Question: I'm building a simulation of range-based Wireless Sensor Network Localization (WSN). A range-based WSN consists of sensors those measure distances. Technical details of the sensors are not important at this stage.
Sensors have two states: and .
I need to implement an observer pattern for the following reason:
A sensor has neighbors, i.e. other sensors within its range. Whenever it is localized, it has to broadcast its position to its neighbors.
Notice that, this is a recursive operation.
If any of its neighbors are localized, it will broadcast its position as well.
A sensor can be localized if and only if it can determine its position using distances from three localized neighbors.
I have two questions:
1) Should I implement 'Sensor' class as
'''
public class Sensor extends Observable implements Observer
'''
2) If so, how can I simulate the 'boradcast()' function?
So far I've tried:
'''
void broadcastPosition()
{
for(Sensor s : neighbors)
s.neighborLocalized(this);
}
void neighborLocalized(Sensor s)
{
if(!neighborList.contains(s))
throw new IllegalArgumentException("This is not a neighbor");
localizedNeighbors.add(s);
if(localizeSelf()) \ returns true if the sensor is able to localize itself
broadcastPosition();
}
'''
however, this approach fails because it goes into an infinite loop.
Maybe I should use 'wait()' and 'notify()'.
To sum up, I have a design problem and I seek your help to solve this.
I send a screenshot of the algorithm presented in the paper of Aspnes et al. 2008

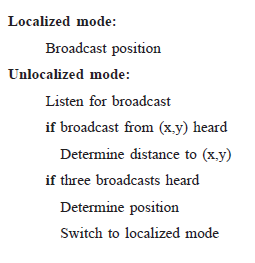
Answer: I can think of 2 things:
1- Give an id to all your sensors and put it in the boroadcast message. When you receive a message check the sender id and if it is your own id ignore the message.
or
2- Keep a member in sensor class something like bool mAlreadyLocalized. First time you are localized set it true and broadcast. Next time you get a message check if you already broadcast when you are localized, and if you did, don't broadcast again.
'''
if(localizeSelf() && !mAlreadyLocalized)
broadcastPosition();
'''